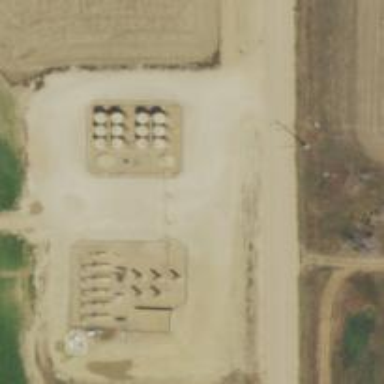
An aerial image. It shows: Storage tank that is man-made.